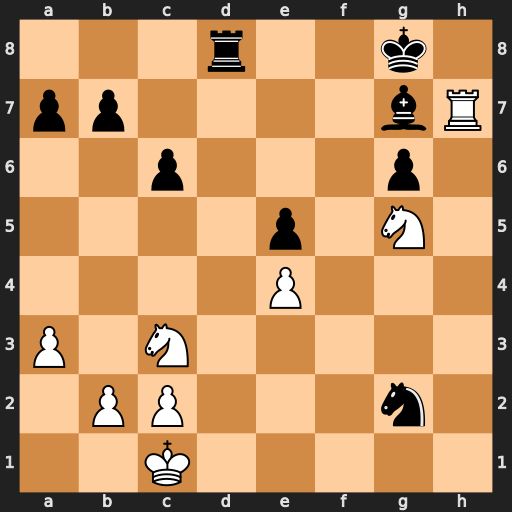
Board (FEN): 3r2k1/pp4bR/2p3p1/4p1N1/4P3/P1N5/1PP3n1/2K5
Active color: w
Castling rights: -
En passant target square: -
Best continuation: Rxg7+ Kxg7 Ne6+ Kh6 Nxd8